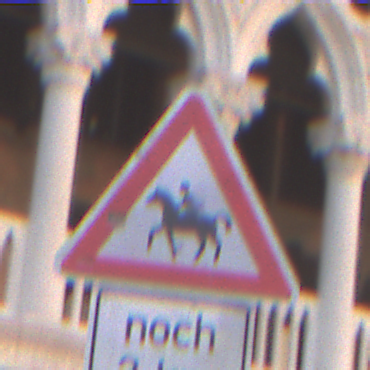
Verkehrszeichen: ReiterRechts
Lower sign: LaengeEinerStrecke4
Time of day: SunriseSunset
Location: Outdoor (Urban)
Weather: Clear
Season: NotSpecified
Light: Natural